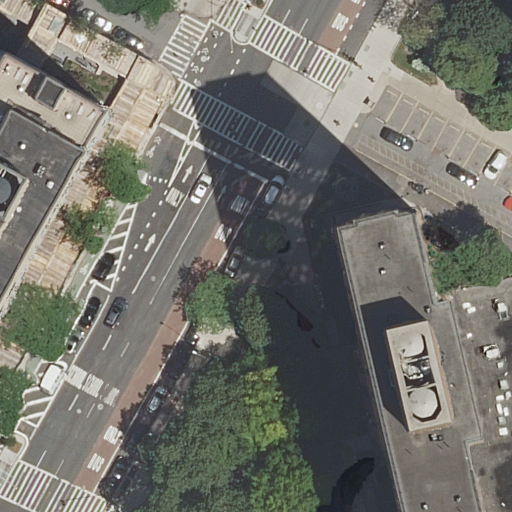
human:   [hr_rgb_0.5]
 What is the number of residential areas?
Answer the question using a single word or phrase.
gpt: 2

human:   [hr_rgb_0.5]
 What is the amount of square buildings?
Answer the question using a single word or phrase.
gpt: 0

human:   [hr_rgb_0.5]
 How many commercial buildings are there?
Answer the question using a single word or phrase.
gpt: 0

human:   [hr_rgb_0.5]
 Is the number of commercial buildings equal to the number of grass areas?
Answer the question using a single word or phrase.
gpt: no

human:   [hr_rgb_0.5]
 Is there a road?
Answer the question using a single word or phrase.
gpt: yes

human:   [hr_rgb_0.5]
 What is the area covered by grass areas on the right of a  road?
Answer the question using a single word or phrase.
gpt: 92m2

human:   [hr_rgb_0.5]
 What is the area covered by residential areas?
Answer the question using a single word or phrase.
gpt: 9232m2

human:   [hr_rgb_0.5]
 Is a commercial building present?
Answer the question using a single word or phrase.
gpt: no

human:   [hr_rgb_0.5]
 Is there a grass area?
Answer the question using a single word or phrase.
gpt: yes

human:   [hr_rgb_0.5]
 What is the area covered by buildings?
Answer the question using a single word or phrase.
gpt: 2349m2

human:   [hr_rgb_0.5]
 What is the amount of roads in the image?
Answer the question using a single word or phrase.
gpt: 20

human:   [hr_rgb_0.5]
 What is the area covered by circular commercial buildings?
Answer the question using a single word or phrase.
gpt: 0m2

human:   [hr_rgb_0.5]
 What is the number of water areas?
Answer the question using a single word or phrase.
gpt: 0

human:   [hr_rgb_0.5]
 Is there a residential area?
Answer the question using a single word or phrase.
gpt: yes

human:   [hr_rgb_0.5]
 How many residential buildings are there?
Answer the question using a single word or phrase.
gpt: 2

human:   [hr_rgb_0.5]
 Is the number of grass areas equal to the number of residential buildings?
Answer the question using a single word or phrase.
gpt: no

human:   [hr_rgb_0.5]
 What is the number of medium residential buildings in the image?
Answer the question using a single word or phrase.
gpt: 0

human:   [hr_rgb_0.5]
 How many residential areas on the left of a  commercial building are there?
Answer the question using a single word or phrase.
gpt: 0

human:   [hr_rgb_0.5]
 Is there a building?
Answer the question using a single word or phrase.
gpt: yes

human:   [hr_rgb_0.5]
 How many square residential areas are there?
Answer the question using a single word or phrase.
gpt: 0

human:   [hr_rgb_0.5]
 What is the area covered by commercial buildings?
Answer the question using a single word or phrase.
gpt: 0m2

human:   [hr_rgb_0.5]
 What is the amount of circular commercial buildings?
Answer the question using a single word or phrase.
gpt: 0

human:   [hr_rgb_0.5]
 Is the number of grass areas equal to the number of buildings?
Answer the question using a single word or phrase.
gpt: no

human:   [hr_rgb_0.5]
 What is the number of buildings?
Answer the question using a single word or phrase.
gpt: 2

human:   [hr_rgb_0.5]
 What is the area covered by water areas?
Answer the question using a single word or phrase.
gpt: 0m2

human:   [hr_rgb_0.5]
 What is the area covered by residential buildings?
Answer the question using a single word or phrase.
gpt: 2349m2

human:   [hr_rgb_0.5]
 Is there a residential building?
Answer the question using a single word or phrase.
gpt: yes

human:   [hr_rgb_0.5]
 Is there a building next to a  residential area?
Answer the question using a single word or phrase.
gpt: yes

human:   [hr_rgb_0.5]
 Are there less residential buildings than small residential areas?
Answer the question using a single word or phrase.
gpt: no

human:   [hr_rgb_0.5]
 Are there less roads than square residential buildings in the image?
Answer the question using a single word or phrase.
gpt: no

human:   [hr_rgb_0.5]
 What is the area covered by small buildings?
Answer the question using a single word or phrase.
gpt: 78m2

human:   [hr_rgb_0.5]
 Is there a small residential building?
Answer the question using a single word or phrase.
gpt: yes

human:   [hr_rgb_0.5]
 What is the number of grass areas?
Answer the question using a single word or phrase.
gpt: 1

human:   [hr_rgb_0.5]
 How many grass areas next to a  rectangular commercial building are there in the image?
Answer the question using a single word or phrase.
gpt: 0

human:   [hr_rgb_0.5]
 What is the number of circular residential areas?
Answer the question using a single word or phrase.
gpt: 0

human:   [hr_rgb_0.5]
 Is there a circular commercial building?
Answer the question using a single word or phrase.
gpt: no

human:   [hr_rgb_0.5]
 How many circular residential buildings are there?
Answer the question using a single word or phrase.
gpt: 0

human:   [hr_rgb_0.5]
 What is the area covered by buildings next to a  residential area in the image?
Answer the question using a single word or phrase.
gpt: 2349m2

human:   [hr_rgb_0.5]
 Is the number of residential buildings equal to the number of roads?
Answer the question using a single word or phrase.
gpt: no

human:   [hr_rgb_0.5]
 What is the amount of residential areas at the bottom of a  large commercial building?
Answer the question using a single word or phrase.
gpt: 0

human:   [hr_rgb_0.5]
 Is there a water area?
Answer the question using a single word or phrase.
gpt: no

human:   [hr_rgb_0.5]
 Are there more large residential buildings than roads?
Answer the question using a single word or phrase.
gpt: no

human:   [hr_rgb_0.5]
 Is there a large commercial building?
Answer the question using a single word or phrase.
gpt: no

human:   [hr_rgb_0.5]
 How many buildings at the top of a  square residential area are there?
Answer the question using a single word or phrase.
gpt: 0

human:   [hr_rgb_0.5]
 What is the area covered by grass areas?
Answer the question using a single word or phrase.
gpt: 92m2

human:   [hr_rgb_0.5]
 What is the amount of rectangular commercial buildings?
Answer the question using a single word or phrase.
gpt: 0

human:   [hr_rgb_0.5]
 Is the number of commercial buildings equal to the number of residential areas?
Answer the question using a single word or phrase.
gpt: no

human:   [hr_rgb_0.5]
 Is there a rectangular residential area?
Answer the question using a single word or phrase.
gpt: yes

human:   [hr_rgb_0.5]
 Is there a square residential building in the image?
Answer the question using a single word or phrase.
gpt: no

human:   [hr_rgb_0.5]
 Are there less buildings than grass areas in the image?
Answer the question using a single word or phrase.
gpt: no

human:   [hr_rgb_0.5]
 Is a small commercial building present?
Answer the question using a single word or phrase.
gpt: no

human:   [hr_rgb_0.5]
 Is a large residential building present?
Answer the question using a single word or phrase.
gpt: yes

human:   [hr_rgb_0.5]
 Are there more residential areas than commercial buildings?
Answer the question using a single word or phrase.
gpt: yes

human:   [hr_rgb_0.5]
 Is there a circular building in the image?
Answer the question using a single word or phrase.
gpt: no

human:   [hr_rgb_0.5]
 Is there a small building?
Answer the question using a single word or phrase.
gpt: yes

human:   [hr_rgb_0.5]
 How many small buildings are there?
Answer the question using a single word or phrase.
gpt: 1

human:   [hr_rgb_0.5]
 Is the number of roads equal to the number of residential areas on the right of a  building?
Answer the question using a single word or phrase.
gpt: no

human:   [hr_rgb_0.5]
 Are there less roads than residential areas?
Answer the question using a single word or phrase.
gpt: no

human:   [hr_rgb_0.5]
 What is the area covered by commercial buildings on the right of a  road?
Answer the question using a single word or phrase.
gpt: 0m2

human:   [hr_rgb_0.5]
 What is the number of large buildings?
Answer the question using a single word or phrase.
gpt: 1

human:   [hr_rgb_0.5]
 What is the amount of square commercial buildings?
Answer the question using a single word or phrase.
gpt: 0

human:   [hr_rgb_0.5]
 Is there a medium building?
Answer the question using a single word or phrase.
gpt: no

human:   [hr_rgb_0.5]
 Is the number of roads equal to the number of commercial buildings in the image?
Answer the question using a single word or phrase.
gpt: no

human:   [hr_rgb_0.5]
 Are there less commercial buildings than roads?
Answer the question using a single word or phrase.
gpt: yes